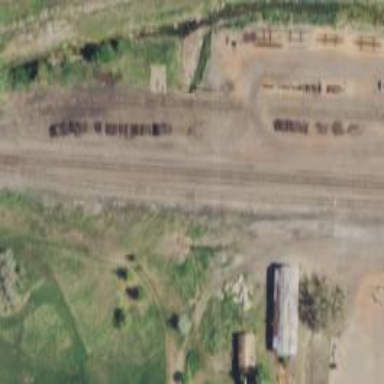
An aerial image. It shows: Railway siding with rails.